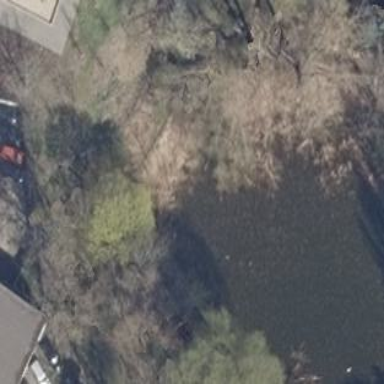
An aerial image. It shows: Pond with natural water.